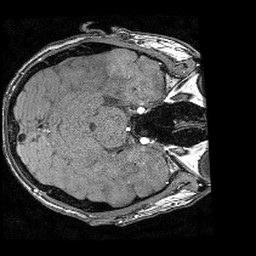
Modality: angio
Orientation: axial
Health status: ill
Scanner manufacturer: philips
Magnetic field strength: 3 T
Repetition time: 0.01819 s
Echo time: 0.003382 s